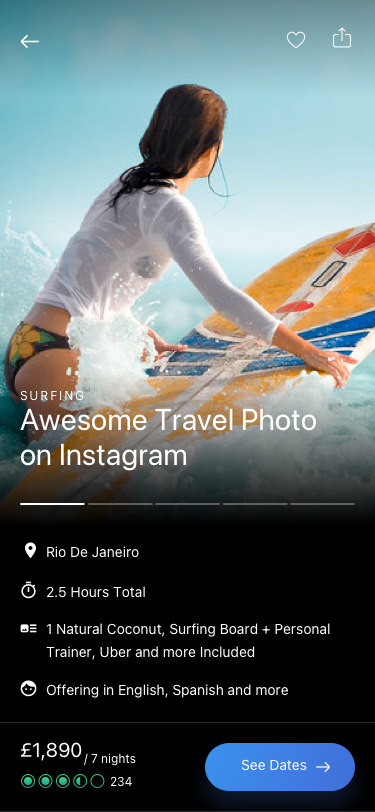
Text in this UI design:
Awesome Travel Photo on Instagram
SURFING
See Dates
£1,890
/ 7 nights
234
Rio De Janeiro
2.5 Hours Total
Offering in English, Spanish and more
1 Natural Coconut, Surfing Board + Personal Trainer, Uber and more Included